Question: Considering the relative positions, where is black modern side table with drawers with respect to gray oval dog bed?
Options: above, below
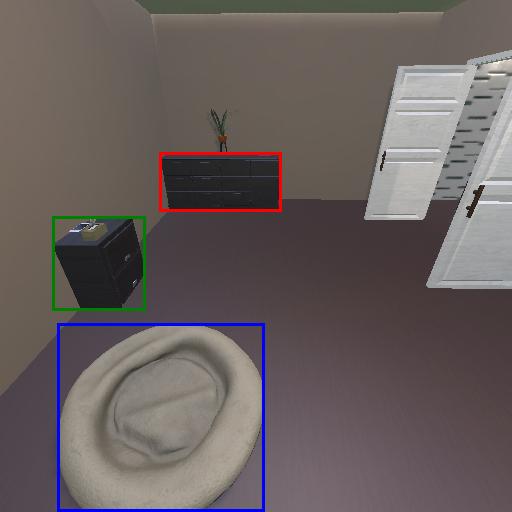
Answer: above